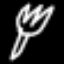
Label: fork